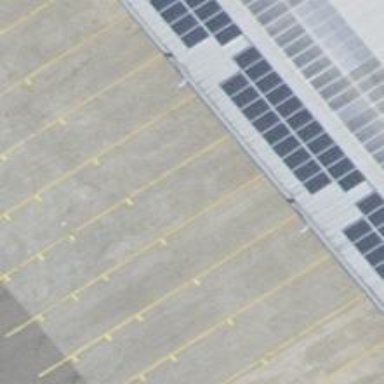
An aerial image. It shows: Solar photovoltaic panel generator.